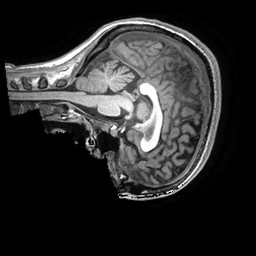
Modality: T1w
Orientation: sagittal
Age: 25
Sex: female
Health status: healthy
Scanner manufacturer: ge